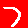
Digit: 7